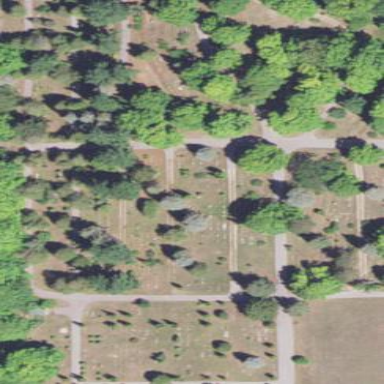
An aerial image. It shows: Cemetery.